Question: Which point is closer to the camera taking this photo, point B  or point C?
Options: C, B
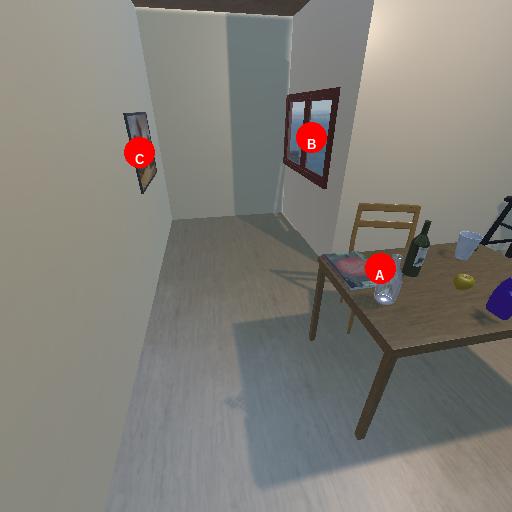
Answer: C